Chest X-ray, PA view. Patient: 65 years old, sex M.
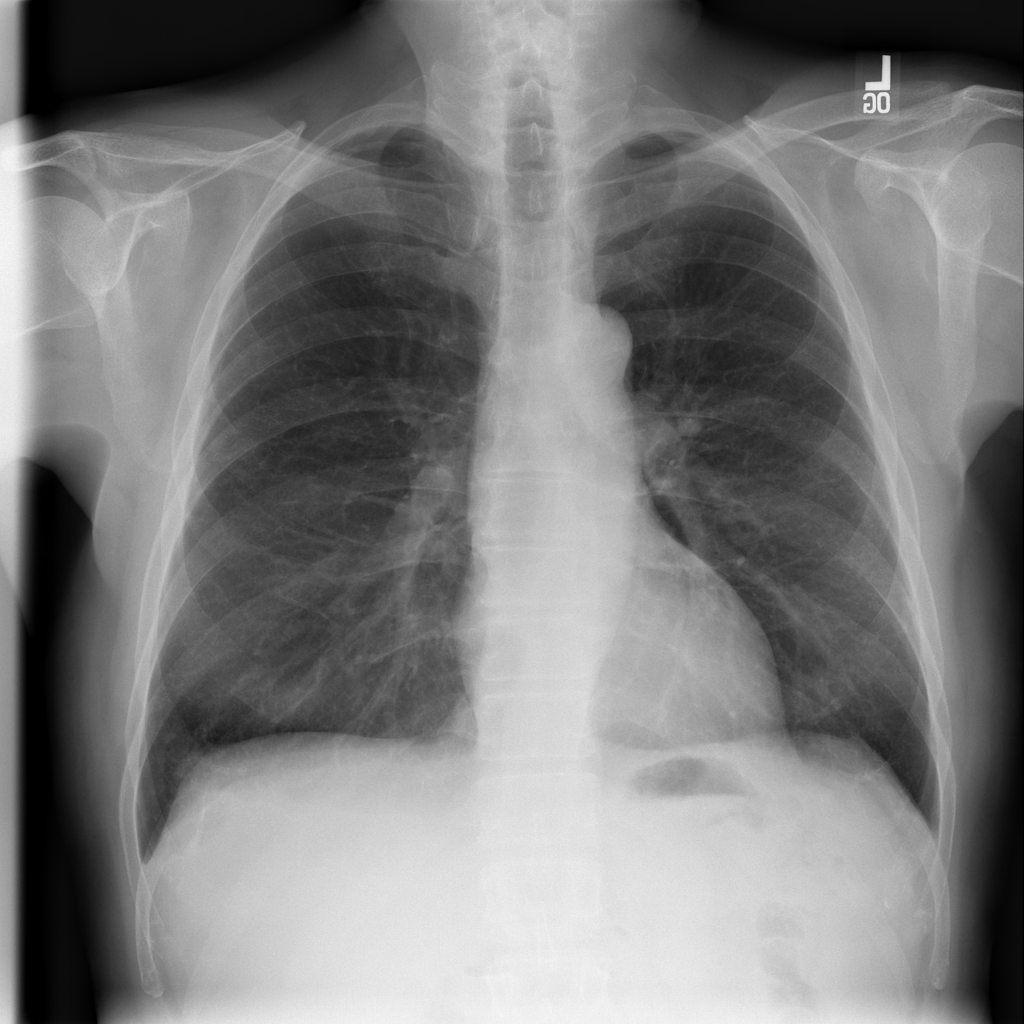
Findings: No Finding